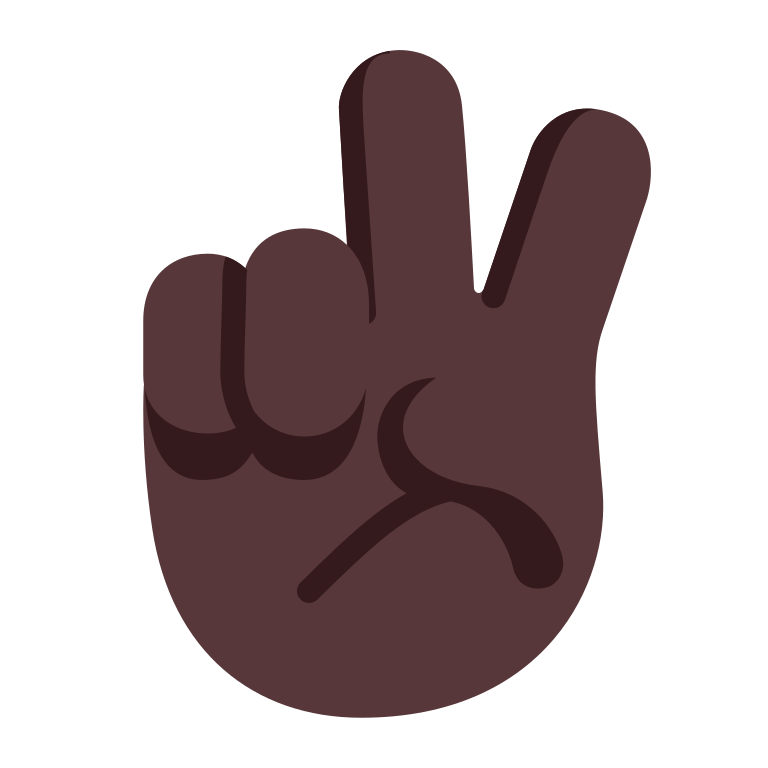
victory hand flat dark